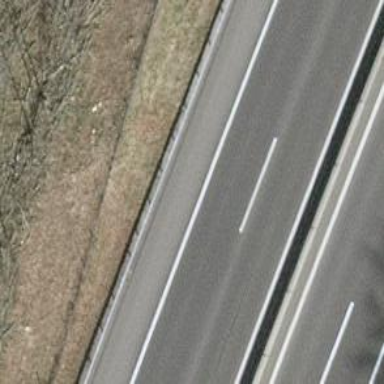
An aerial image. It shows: Motorway.